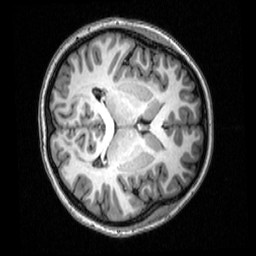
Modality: T1w
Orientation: axial
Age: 20
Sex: female
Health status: healthy
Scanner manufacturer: siemens
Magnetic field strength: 3 T
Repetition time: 2.53 s
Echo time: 0.00339 s